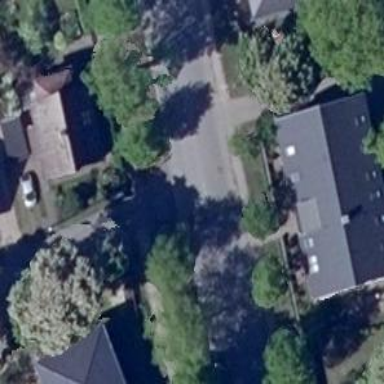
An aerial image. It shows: Sidewalk along the path.